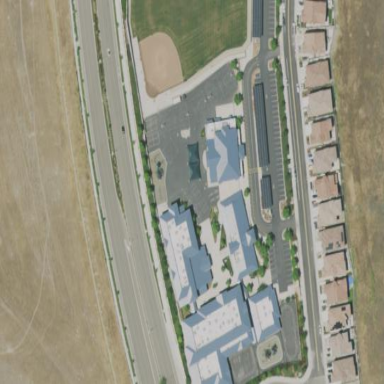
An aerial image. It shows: Schoolyard with asphalt surface.